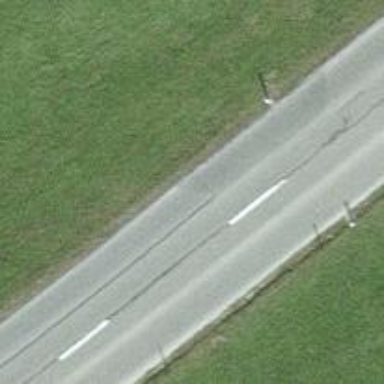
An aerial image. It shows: Secondary road with asphalt surface.